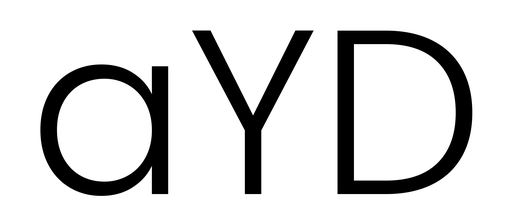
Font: Poppins-Light